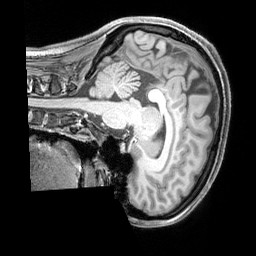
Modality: T1w
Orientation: sagittal
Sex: female
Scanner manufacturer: siemens
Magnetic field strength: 3 T
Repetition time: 2.3 s
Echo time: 0.00226 s